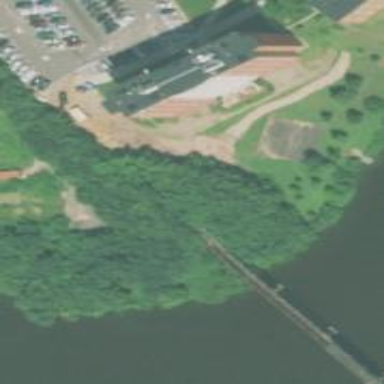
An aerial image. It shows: Abandoned railroad bridge.